Field crop: maize
Growth stage: 2
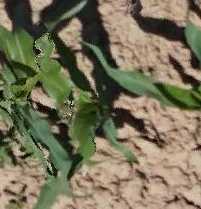
Species: maize